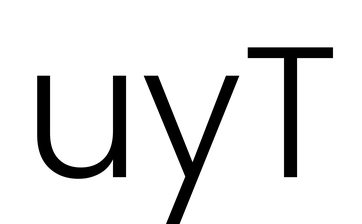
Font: Poppins-Light